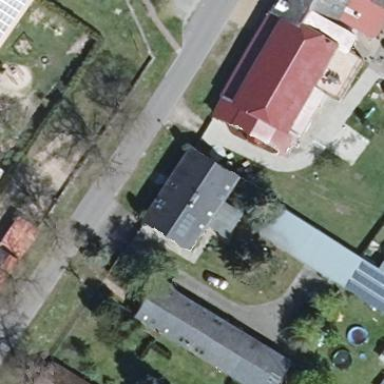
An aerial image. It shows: Building with gabled roof. The roof orientation is along the building's structure.